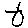
Label: sun